Current action and preconditions to check: trajectory_clear

Your task: For each precondition in the list above, predict whether it will hold at this action.

Consider the current scene as observed from the mobile robot's camera, and analyze the predicted future states of all dynamic agents (e.g., people, animals, vehicles, or any moving entities) within the NEXT SECOND.

IMPORTANT: Only answer "very likely" if you are absolutely certain—based on strong, clear evidence—that a dynamic agent will violate the precondition in the predicted future state. Do NOT answer "very likely" for unlikely, ambiguous, or low-probability risks.

Ask yourself for each precondition: Is there a high probability, with clear and convincing evidence, that the predicted future states of any dynamic agent will interfere with the predicted future state of the currently executing action within the NEXT SECOND, causing that precondition to fail?

Assess the risk level based on these predictions. Use "likely" or "very likely" if motions create a clear risk of interference.

Use "neutral" or "improbable" if agents are nearby but their predicted paths are clearly diverging or non-conflicting.

Failure Risk Categories: "very improbable", "improbable", "neutral", "likely", "very likely"

Answer Format: Output ONLY the probability_of_failure value from these categories: "very improbable", "improbable", "neutral", "likely", "very likely"

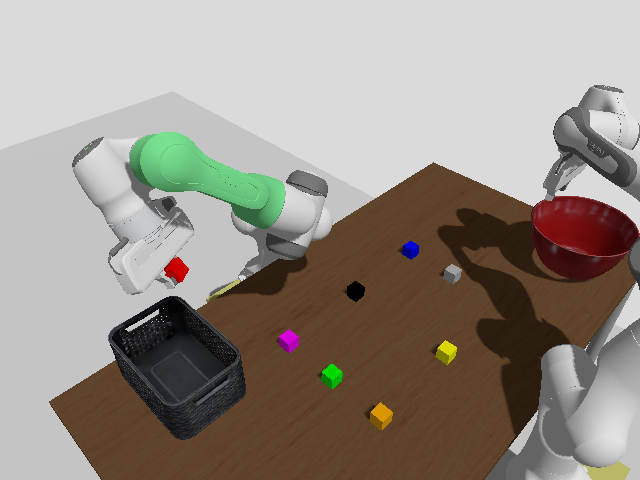

Answer: very improbable